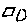
Label: square